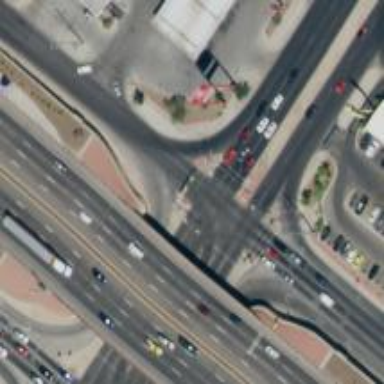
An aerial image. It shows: Frontage road connected to secondary link.